Question: I'm using jersey as backend in one of my applications. I am having trouble in uplaoding file using jersey. I have used the common file upload code available on google.
'''
@POST
@Path("/setProfileImage")
@Consumes(MediaType.MULTIPART_FORM_DATA)
@Produces(MediaType.TEXT_HTML)
public String setProfileImage(
@FormDataParam("profileimage") InputStream uploadedInputStream,
@QueryParam("myemail") String myemail) throws IOException {
String contextRoot = uri.getBaseUri().getPath();
String uploadedFileLocationOrig = httpRequest.getSession().getServletContext().getRealPath("") + "/images/" + myemail + "_orig.png";
FileUtils.copyInputStreamToFile(uploadedInputStream, new File(uploadedFileLocationOrig));
return "true";
}
'''
The code runs without error, but the image copied at the destination is not valid and an empty file is returned when I hit this file using its url.

Any ideas what I'm doing wrong here?
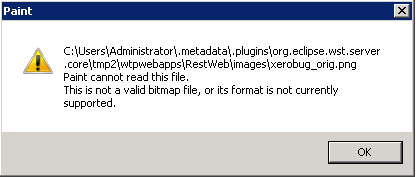
Answer: I finally figured it out, the 'version' of 'Jersey' was pretty old i.e. '1.17' and following code worked like a charm for me
'''
@POST
@Path("/setProfileImage")
@Consumes(MediaType.MULTIPART_FORM_DATA)
@Produces(MediaType.TEXT_HTML)
public String setProfileImage(
final MimeMultipart file,
@QueryParam("myemail") String myemail) throws IOException, javax.mail.MessagingException {
String uploadedFileLocationOrig = httpRequest.getSession().getServletContext().getRealPath("") + "/images/" + myemail + "_orig.png";
FileUtils.copyInputStreamToFile(file.getBodyPart(0).getInputStream(), new File(uploadedFileLocationOrig));
return "true";
}
'''